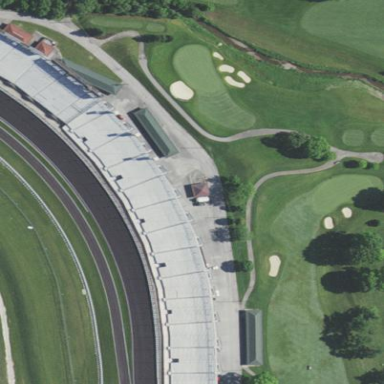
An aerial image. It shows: Grandstand building.